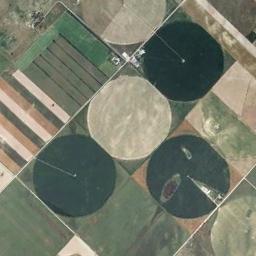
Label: circular_farmland